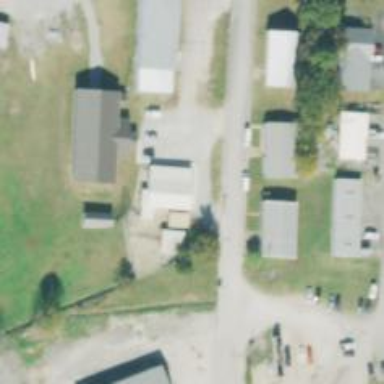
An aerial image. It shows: Animal shelter.